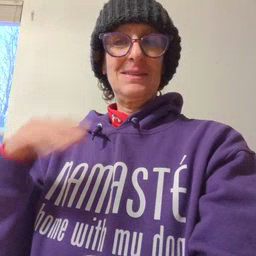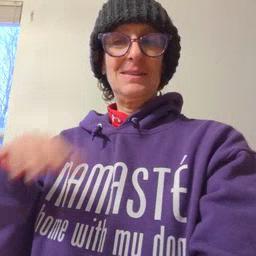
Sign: noisy